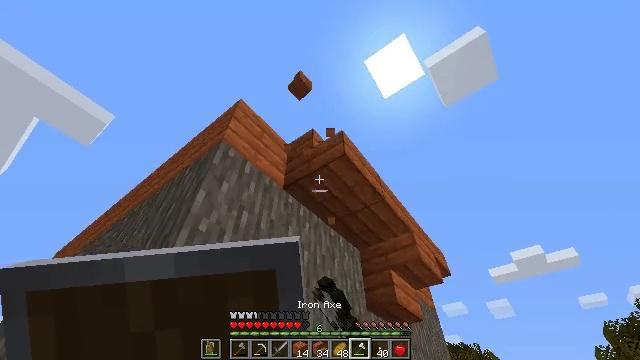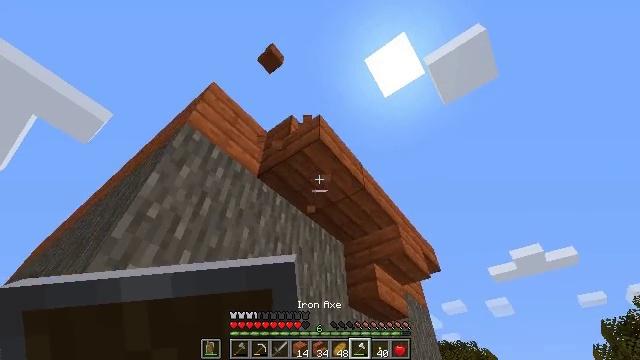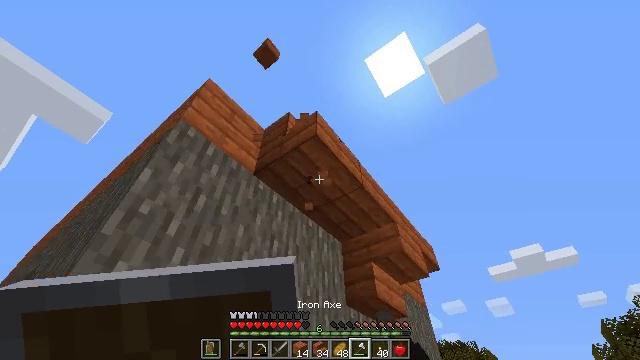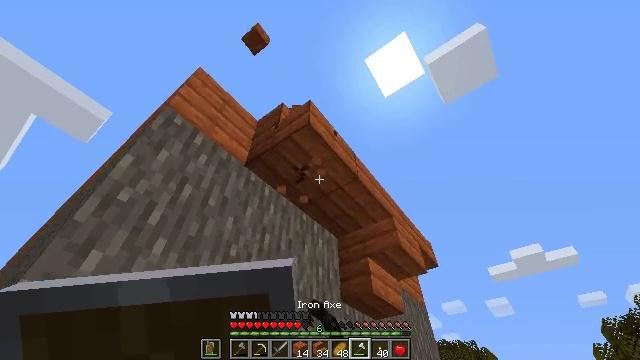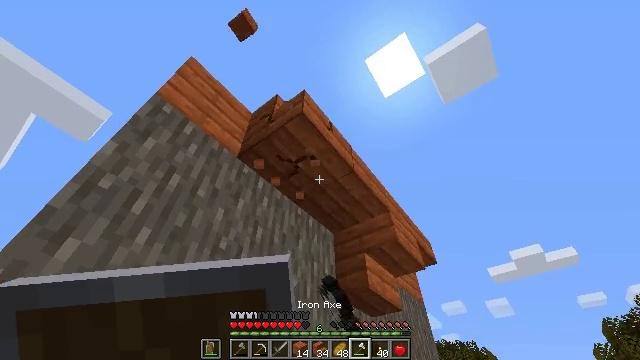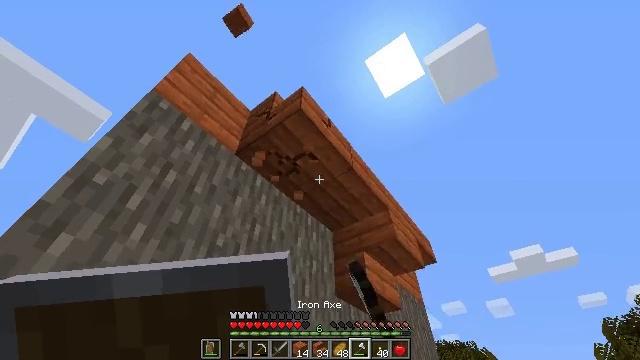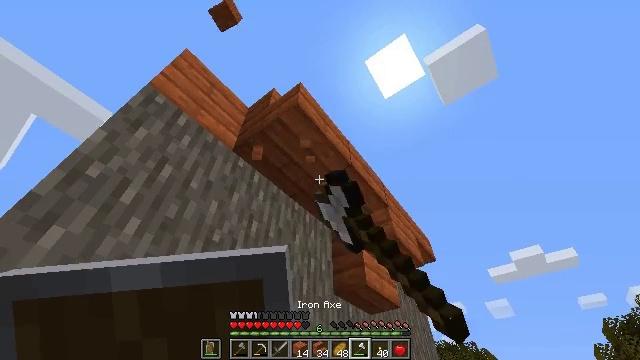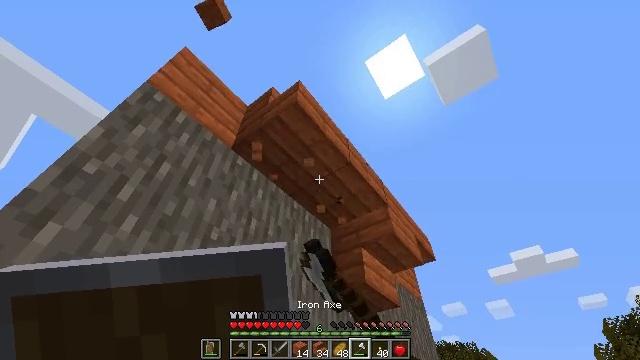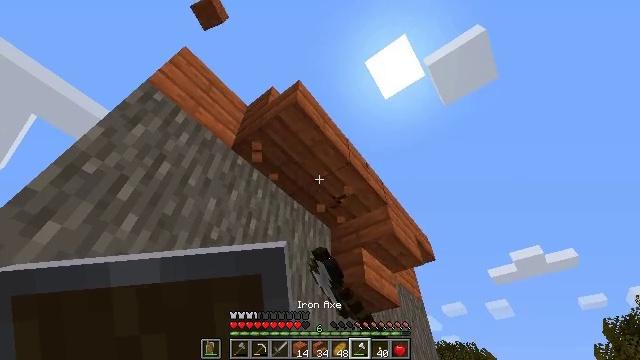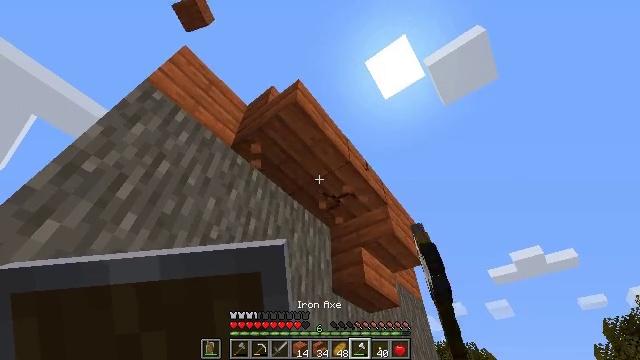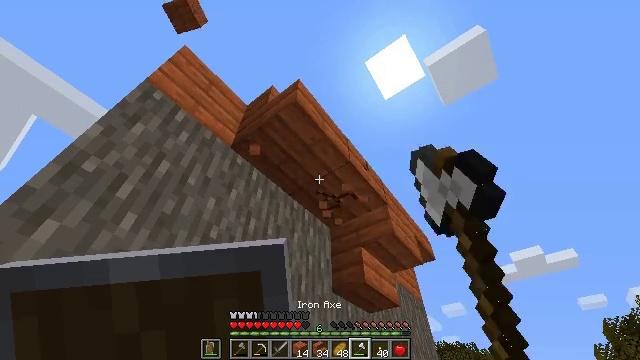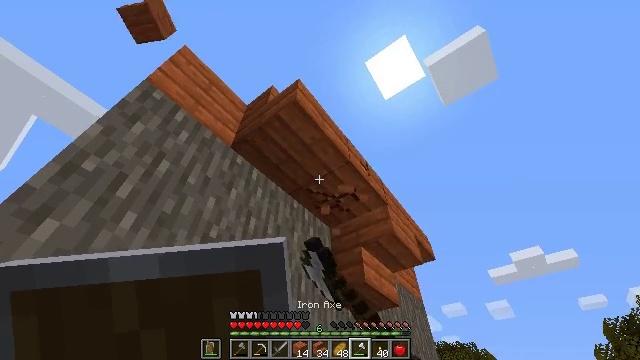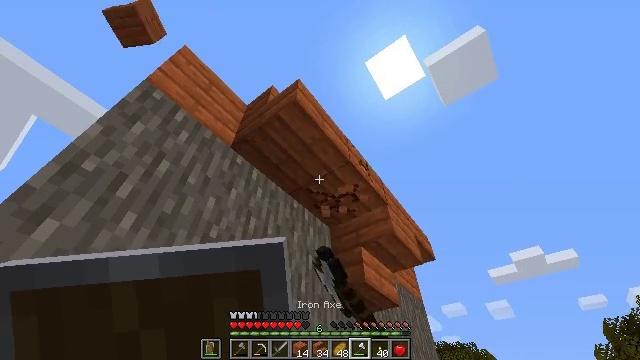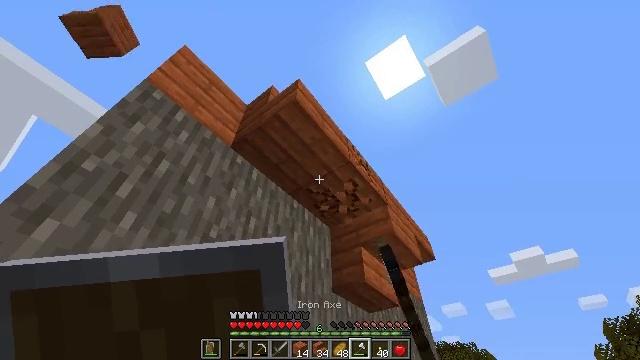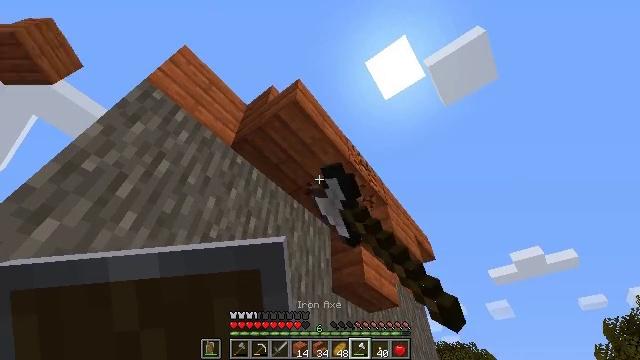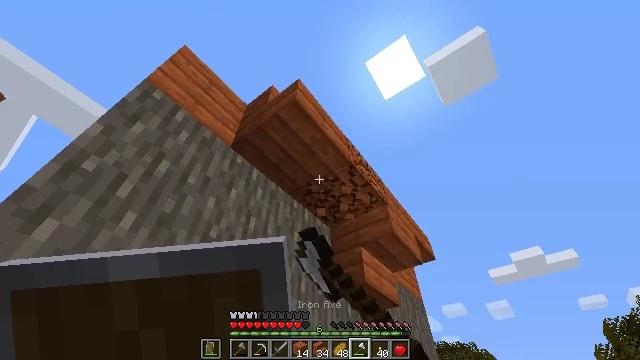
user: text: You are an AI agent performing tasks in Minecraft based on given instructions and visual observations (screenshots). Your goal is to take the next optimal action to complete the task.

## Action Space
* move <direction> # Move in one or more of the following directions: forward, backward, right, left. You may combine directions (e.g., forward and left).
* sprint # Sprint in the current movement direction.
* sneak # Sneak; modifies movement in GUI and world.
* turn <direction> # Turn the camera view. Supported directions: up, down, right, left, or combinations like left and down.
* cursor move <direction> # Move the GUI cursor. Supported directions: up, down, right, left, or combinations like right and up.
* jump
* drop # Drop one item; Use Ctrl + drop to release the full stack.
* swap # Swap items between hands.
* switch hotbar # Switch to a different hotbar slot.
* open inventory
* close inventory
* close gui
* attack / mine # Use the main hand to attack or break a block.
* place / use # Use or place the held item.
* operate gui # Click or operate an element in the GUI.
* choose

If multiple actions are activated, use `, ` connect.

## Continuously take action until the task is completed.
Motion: motion action
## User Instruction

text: Recycle the acacia stairs.
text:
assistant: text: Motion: move forward and move right, attack / mine
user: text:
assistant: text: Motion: move forward, attack / mine
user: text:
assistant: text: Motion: attack / mine
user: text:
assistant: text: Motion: attack / mine
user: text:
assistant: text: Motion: attack / mine
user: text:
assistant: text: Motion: attack / mine
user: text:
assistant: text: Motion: attack / mine
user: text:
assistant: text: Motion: attack / mine
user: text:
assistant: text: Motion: attack / mine
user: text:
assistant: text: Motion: attack / mine
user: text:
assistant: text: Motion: attack / mine
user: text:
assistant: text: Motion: attack / mine
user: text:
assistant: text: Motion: attack / mine
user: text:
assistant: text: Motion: attack / mine
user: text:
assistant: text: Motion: attack / mine
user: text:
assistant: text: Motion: attack / mine
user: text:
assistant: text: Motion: attack / mine
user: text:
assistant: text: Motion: attack / mine
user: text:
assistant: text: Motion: attack / mine
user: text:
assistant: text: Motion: attack / mine
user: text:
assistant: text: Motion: attack / mine
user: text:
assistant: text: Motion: attack / mine
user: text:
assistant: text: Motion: attack / mine
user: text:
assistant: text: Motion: attack / mine
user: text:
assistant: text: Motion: attack / mine
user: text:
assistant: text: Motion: attack / mine
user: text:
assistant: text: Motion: attack / mine
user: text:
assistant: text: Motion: attack / mine
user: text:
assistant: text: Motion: turn left and up, attack / mine
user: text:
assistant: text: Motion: turn left, attack / mine